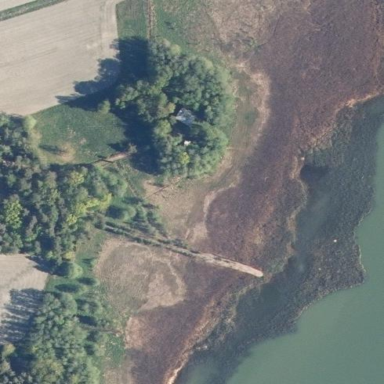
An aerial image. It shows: Reedbed wetland area.